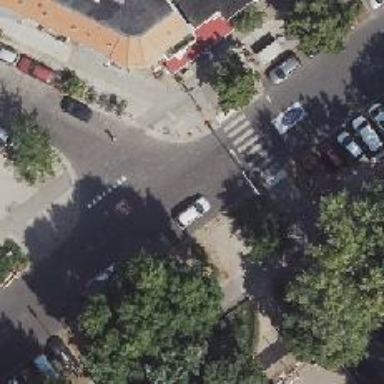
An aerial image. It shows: Residential road with separate sidewalk and designated bicycle lane. The bicycle lane has asphalt surface.